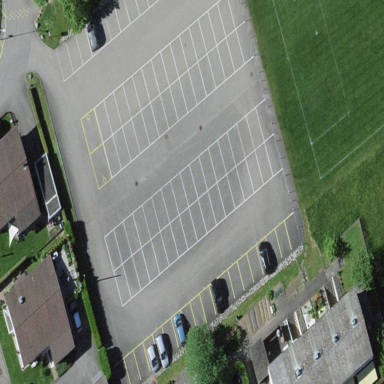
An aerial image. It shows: Parking area with surface.